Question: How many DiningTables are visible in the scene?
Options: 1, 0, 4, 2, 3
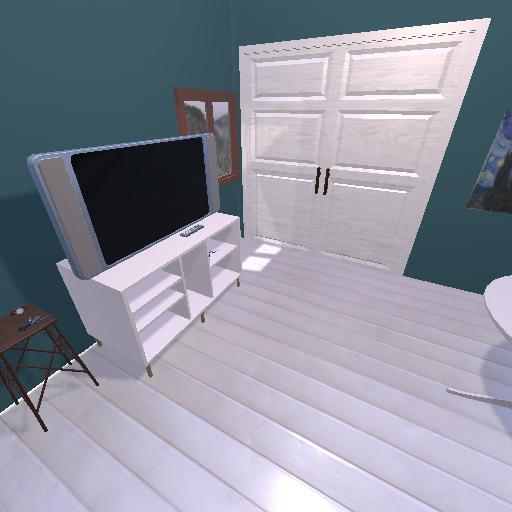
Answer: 1